Question: So I created my project with a virtual environment and installed pip + distribute. Everything is fine so far, But when I click on the install button to install new packages it displays a beautiful : "Nothing to show".
Here is an image of it :

I have the <URL>
So what did I do wrong? Is this not the right way to install python modules like PIL or third party django apps like django south ?
Edit : I forgot to mention , it's the trial version... Can this be because of it ?
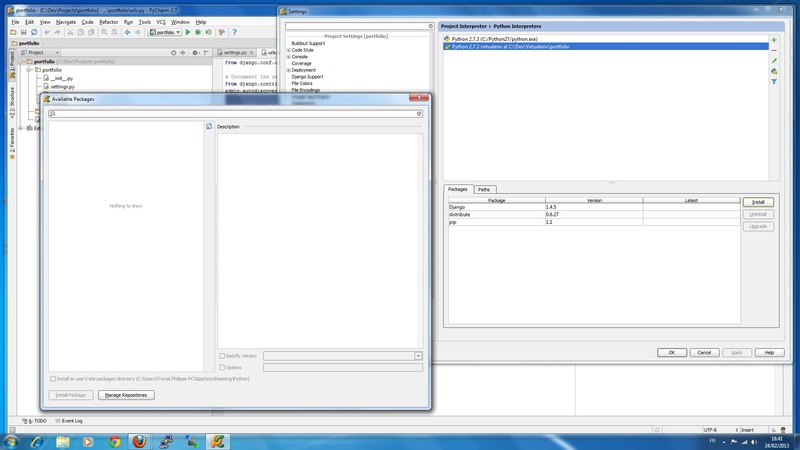
Answer: The problem is caused by recent server-side changes in PyPI, and will be addressed in the PyCharm 2.7.1 update. Please see <URL> to track the status of the issue.